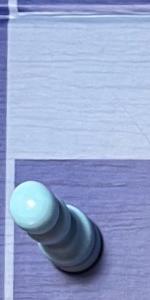
Label: Pawn_White